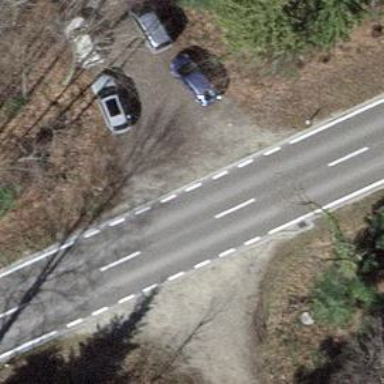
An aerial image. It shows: Asphalt road classified as tertiary.